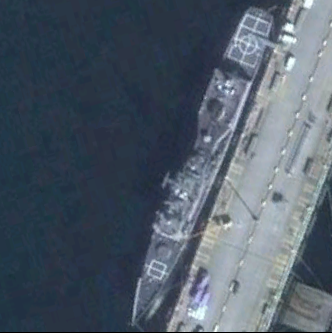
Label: cruiser